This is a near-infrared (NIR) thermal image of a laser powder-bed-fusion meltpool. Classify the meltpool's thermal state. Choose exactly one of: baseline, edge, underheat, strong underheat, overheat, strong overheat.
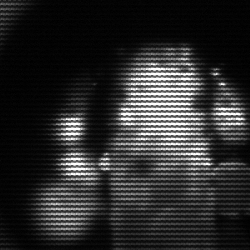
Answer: strong underheat